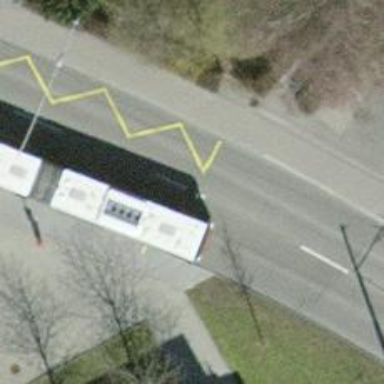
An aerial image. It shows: Trolleybus stop position for public transport.